Field crop: tomato
Growth stage: 1
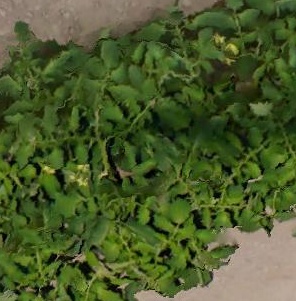
Species: tomato